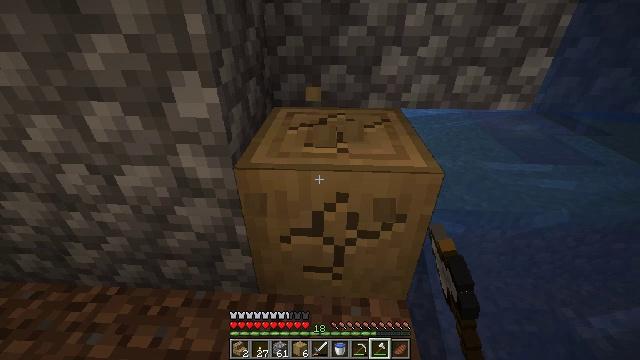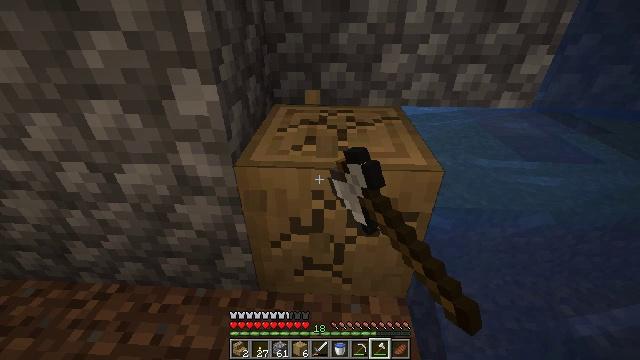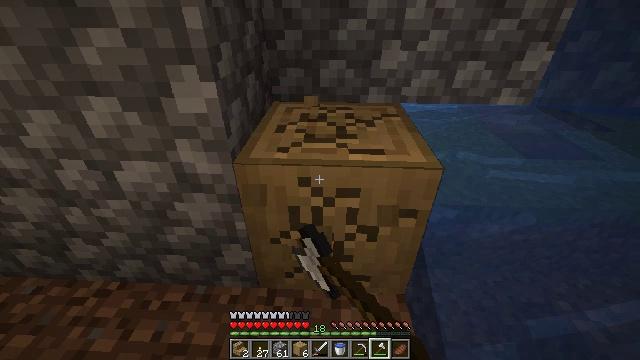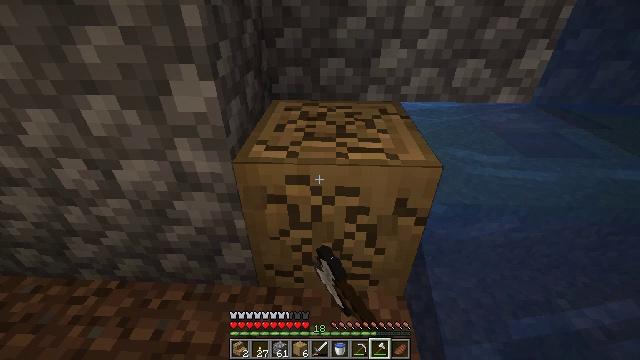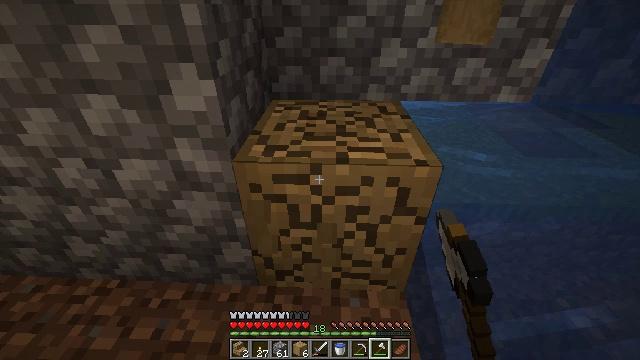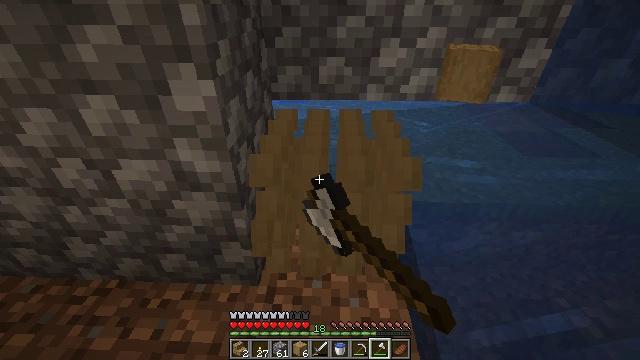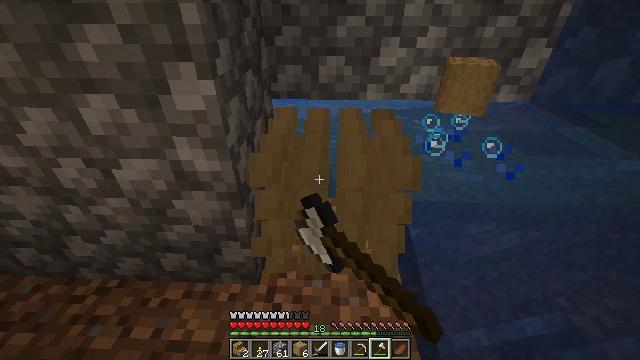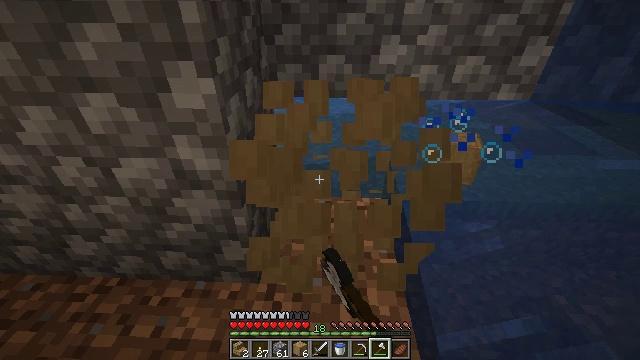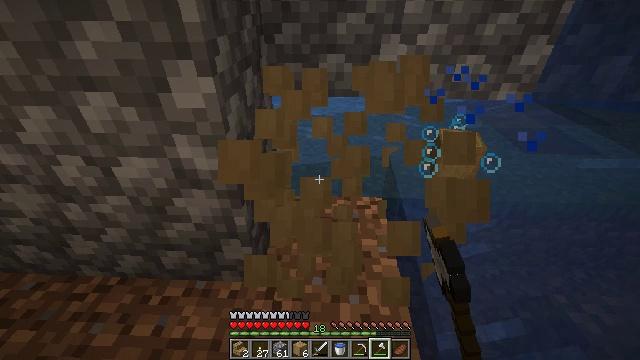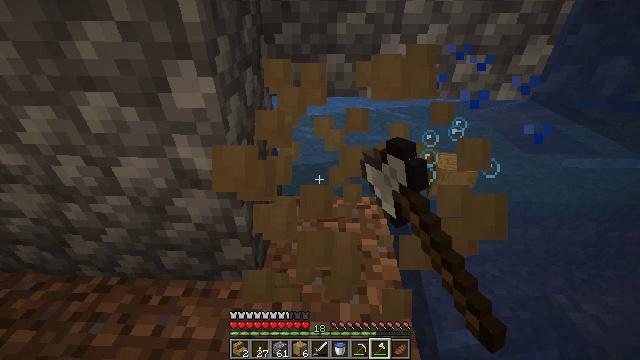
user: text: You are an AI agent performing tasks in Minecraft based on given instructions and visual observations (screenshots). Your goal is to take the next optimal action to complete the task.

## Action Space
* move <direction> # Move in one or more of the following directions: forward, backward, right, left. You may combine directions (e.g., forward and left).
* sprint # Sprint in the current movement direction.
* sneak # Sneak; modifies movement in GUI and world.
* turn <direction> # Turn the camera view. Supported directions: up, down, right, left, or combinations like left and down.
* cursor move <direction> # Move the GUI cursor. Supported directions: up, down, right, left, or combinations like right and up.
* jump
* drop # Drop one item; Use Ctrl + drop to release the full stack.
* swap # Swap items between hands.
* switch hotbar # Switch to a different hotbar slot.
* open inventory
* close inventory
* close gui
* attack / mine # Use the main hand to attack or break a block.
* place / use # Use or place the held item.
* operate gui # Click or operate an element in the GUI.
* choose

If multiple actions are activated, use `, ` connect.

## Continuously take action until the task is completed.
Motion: motion action
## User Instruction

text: Retrieve the stripped oak log.
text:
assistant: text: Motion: attack / mine
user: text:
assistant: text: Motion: attack / mine
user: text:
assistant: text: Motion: attack / mine
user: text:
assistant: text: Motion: attack / mine
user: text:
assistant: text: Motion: attack / mine
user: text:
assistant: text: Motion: attack / mine
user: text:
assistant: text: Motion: attack / mine
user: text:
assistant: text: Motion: attack / mine
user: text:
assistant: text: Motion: attack / mine
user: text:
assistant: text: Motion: attack / mine